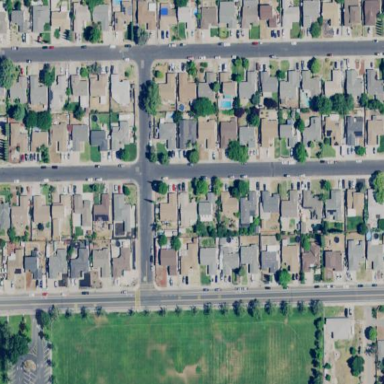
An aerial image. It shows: Single-family residential area.